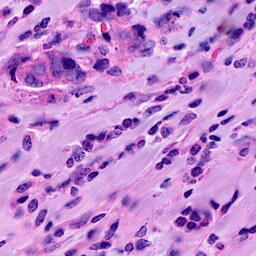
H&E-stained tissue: Breast